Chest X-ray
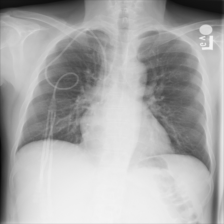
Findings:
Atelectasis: negative
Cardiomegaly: negative
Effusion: negative
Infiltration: negative
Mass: negative
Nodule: negative
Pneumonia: negative
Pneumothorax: negative
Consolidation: negative
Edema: negative
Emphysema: negative
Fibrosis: negative
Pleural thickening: negative
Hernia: negative